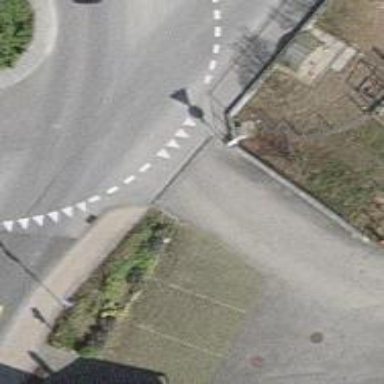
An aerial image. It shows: Uncontrolled zebra crossing on the road.